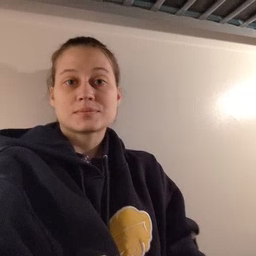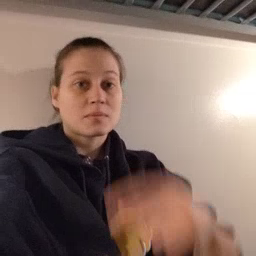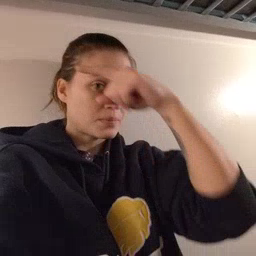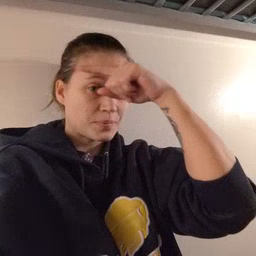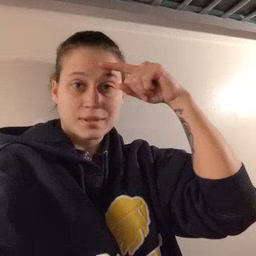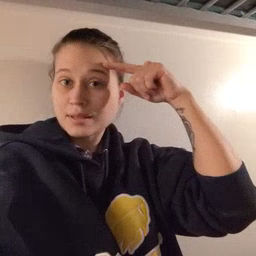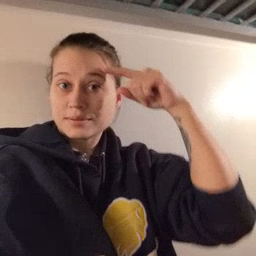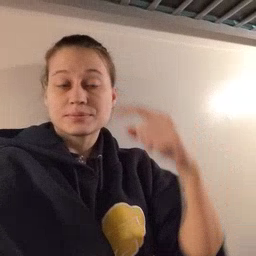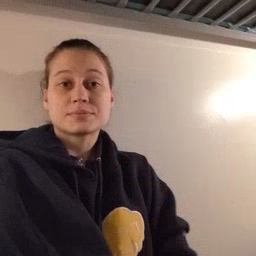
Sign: black